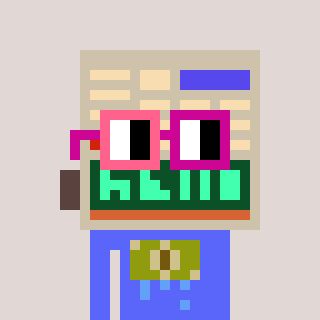
a pixel art character with square pink and red glasses, a calculator-shaped head and a purple-colored body on a warm background